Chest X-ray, PA view. Patient: 27 years old, sex F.
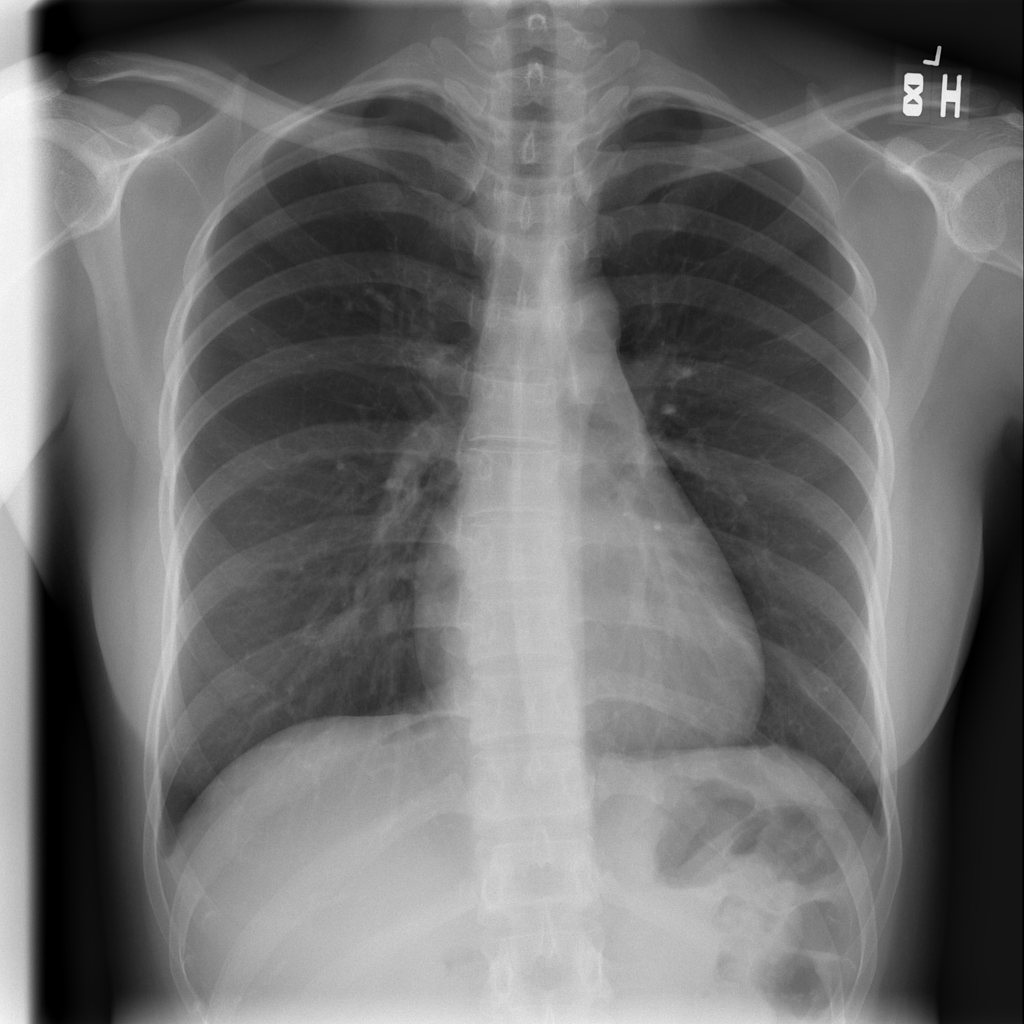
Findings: No Finding